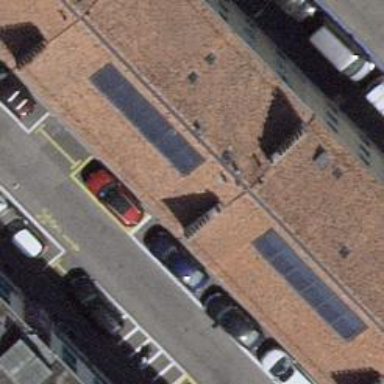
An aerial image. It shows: Cafe.